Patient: sex F, age 58
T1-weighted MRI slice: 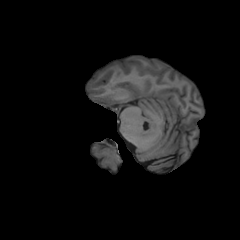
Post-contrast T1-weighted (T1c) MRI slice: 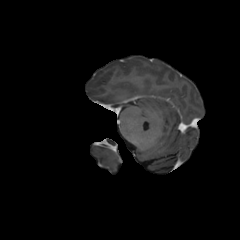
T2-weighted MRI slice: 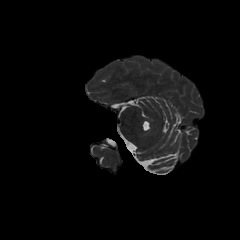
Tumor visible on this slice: no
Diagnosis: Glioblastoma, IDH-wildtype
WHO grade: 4